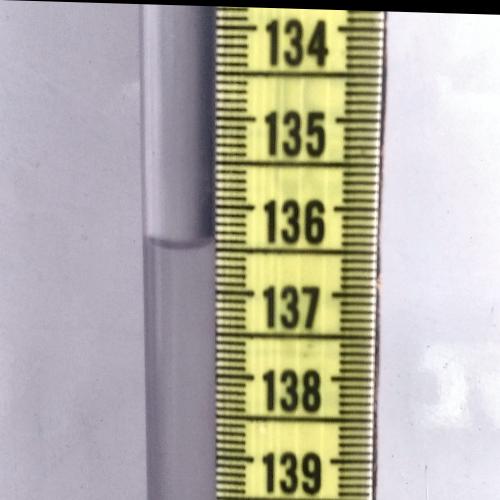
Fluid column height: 136.4 cm